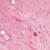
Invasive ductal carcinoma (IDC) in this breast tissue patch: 0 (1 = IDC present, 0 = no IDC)